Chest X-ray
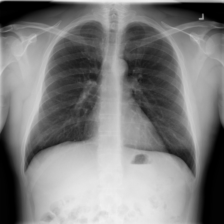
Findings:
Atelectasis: negative
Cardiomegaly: negative
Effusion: negative
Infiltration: negative
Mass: negative
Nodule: negative
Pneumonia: negative
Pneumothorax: negative
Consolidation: negative
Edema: negative
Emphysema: negative
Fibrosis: negative
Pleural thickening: negative
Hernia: negative